Question: I managed to draw four different curves with the examples of the Raphael library. Now, I would like to create a single curve with multiple handles in it. How do I add more handles in this example.
'''
<!DOCTYPE html>
<html>
<head>
<meta http-equiv="Content-Type" content="text/html; charset=utf-8">
<title>Bezier curve</title>
<style>
#holder {
height: 100%;
left: 100%;
margin: -100% 0 0 -100%;
position: absolute;
top: 100%;
width: 100%;
}
</style>
<script src='jquery.js'></script>
<script src="raphael.js"></script>
<script>
$('document').ready(function () {
var r = Raphael("holder", window.innerWidth, window.innerHeight)
function curve(x, y, ax, ay, bx, by, zx, zy, color) {
var path = [["M", x, y], ["C", ax, ay, bx, by, zx, zy]],
path2 = [["M", x, y], ["L", ax, ay], ["M", bx, by], ["L", zx, zy]],
curve = r.path(path).attr({stroke: color || Raphael.getColor(), "stroke-width": 4, "stroke-linecap": "round"}),
controls = r.set(
r.path(path2).attr({stroke: "#ccc", "stroke-dasharray": ". ","stroke-width":2}),
r.circle(x, y, 5).attr({fill: "#9F2200", stroke: "none"}),
r.circle(ax, ay, 5).attr({fill: "#9F2200", stroke: "none"}),
r.circle(bx, by, 5).attr({fill: "#9F2200", stroke: "none"}),
r.circle(zx, zy, 5).attr({fill: "#9F2200", stroke: "none"})
);
controls[1].update = function (x, y) {
var X = this.attr("cx") + x,
Y = this.attr("cy") + y;
this.attr({cx: X, cy: Y});
path[0][1] = X;
path[0][2] = Y;
path2[0][2] = X;
path2[0][2] = Y;
controls[2].update(x, y);
};
controls[2].update = function (x, y) {
var X = this.attr("cx") + x,
Y = this.attr("cy") + y;
this.attr({cx: X, cy: Y});
path[1][3] = X;
path[1][2] = Y;
path2[1][4] = X;
path2[1][2] = Y;
curve.attr({path: path});
controls[0].attr({path: path2});
};
controls[3].update = function (x, y) {
var X = this.attr("cx") + x,
Y = this.attr("cy") + y;
this.attr({cx: X, cy: Y});
path[1][3] = X;
path[1][4] = Y;
path2[2][5] = X;
path2[2][2] = Y;
curve.attr({path: path});
controls[0].attr({path: path2});
};
controls[4].update = function (x, y) {
var X = this.attr("cx") + x,
Y = this.attr("cy") + y;
this.attr({cx: X, cy: Y});
path[1][5] = X;
path[1][6] = Y;
path2[3][6] = X;
path2[3][2] = Y;
controls[3].update(x, y);
};
controls.drag(move, up);
}
function move(dx, dy) {
this.update(dx - (this.dx || 0), dy - (this.dy || 0));
console.log(this.dx,this.dy);
this.dx = dx;
this.dy = dy;
}
function up() {
this.dx = this.dy = 0;
}
curve(70, 100, 110, 100, 130, 200, 170, 200, "hsb(0, 0, 0)");
curve(800, 200, 800, 100, 600, 100, 600, 200, "hsb(0, 0, 0)"); // xp1,yp1, , , , , xp2,yp2 where (xp1,xp2) & (xp2,yp2) are two end points
curve(500, 200,500, 300, 300, 300, 300, 200, "hsb(0, 0, 0)"); // xp1,yp1, , , , , xp2,yp2 where (xp1,xp2) & (xp2,yp2) are two end points
curve(920, 100,880, 100, 1020, 200, 980, 200, "hsb(0, 0, 0)");
});
</script>
</head>
<body>
<div id="holder"></div>
</body>
</html>
</body>
'''
The link for demo is <URL>
I edited the code and again tried to put multiple handle to show the main handle in the middle but has some problem and I dont know if I understood the concept behind it. I wanted to create a figure with handle as figure below and be able to manipulate the handles;

The code for three handles is ;
'''
<!DOCTYPE html>
<html>
<head>
<meta http-equiv="Content-Type" content="text/html; charset=utf-8">
<title>Bezier curve</title>
<style>
#holder {
height: 100%;
left: 100%;
margin: -100% 0 0 -100%;
position: absolute;
top: 100%;
width: 100%;
}
</style>
<script src="raphael.js"></script>
<script>
window.onload=function () {
var r = Raphael("holder", window.innerWidth, window.innerHeight)
function curve(x1, y1, cx1, cy1, cx2, cy2, x2, y2,cx3,cy3,cx4,cy4, color) { //zx --x1
var path = [["M", x1, y1], ["C", cx1, cy1, cx2, cy2, x2, y2,"S",cx3,cy3,cx4,cy4]],
path2 = [["M", x1, y1], ["L", cx1, cy1], ["M", cx2, cy2], ["L", x2, y2],["M", cx3,cy3],['L',cx4,cy4]],
curve = r.path(path).attr({stroke: color || Raphael.getColor(), "stroke-width": 4, "stroke-linecap": "round"}),
controls = r.set(
r.path(path2).attr({stroke: "#ccc", "stroke-dasharray": ". ","stroke-width":2}),
r.circle(x1, y1, 5).attr({fill: "#9F2200", stroke: "none"}),
r.circle(cx1, cy1, 5).attr({fill: "#9F2200", stroke: "none"}),
r.circle(cx2, cy2, 5).attr({fill: "#9F2200", stroke: "none"}),
r.circle(x2, y2, 5).attr({fill: "#9F2200", stroke: "none"}),
r.circle(cx3, cy3, 5).attr({fill: "#9F2200", stroke: "none"}),
r.circle(cx4, cy4, 5).attr({fill: "#9F2200", stroke: "none"})
);
controls[1].update = function (x, y) {
var X = this.attr("cx") + x,
Y = this.attr("cy") + y;
this.attr({cx: X, cy: Y});
path[0][9] = X;
path[0][2] = Y;
path2[0][10] = X;
path2[0][2] = Y;
controls[2].update(x, y);
};
controls[2].update = function (x, y) {
var X = this.attr("cx") + x,
Y = this.attr("cy") + y;
this.attr({cx: X, cy: Y});
path[1][11] = X;
path[1][2] = Y;
path2[1][12] = X;
path2[1][2] = Y;
curve.attr({path: path});
controls[0].attr({path: path2});
};
controls[3].update = function (x, y) {
var X = this.attr("cx") + x,
Y = this.attr("cy") + y;
this.attr({cx: X, cy: Y});
path[1][3] = X;
path[1][4] = Y;
path2[2][13] = X;
path2[2][2] = Y;
curve.attr({path: path});
controls[0].attr({path: path2});
};
controls[4].update = function (x, y) {
var X = this.attr("cx") + x,
Y = this.attr("cy") + y;
this.attr({cx: X, cy: Y});
path[1][5] = X;
path[1][6] = Y;
path2[3][14] = X;
path2[3][2] = Y;
controls[3].update(x, y);
};
controls[5].update = function (x, y) {
var X = this.attr("cx") + x,
Y = this.attr("cy") + y;
this.attr({cx: X, cy: Y});
path[1][8] = X;
path[1][9] = Y;
path2[4][15] = X;
path2[4][2] = Y;
controls[4].update(x, y);
};
controls[6].update = function (x, y) {
var X = this.attr("cx") + x,
Y = this.attr("cy") + y;
this.attr({cx: X, cy: Y});
path[1][10] = X;
path[1][11] = Y;
path2[5][16] = X;
path2[5][2] = Y;
controls[5].update(x, y);
};
controls.drag(move, up);
}
function move(dx, dy) {
this.update(dx - (this.dx || 0), dy - (this.dy || 0));
console.log(this.dx,this.dy);
this.dx = dx;
this.dy = dy;
}
function up() {
this.dx = this.dy = 0;
}
curve(10, 80, 40, 10, 65,10,150,150,95, 80, 180,180, "hsb(0, 0, 0)");
};
</script>
</head>
<body>
<div id="holder"></div>
</body>
</html>
</body>
</html>
'''
I think I have missed and not arranged properly the control points and the values
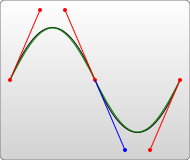
Answer: Take a look at this <URL>
I think the key is that the second control point of the middle point on the curve is just a reflection of the first control point (per the <URL>
If you want the two control points to behave independently (so that the curve would not necessarily be smooth through that point), I think you have to remove the "S" from your path, and change some of the code (here is <URL>
If you want the two control points to be allowed to move different distances from the point, but keep the curve smooth through the point, I think you have to do that by hand. You could start with the second example, but you would have to programatically reflect the angle of the moving control point to the opposite control point, while allowing the distance from the opposite control point to the point on the curve to remain fixed.